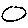
Label: circle